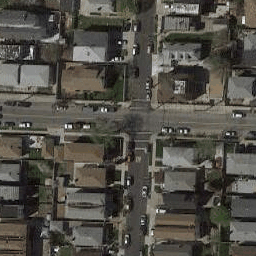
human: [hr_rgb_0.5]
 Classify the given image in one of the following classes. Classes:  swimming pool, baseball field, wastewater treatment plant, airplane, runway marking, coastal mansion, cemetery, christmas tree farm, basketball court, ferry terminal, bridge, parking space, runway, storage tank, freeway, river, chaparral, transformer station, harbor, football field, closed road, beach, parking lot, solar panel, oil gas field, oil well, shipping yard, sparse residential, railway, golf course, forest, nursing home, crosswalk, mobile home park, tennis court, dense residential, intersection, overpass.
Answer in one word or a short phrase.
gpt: intersection